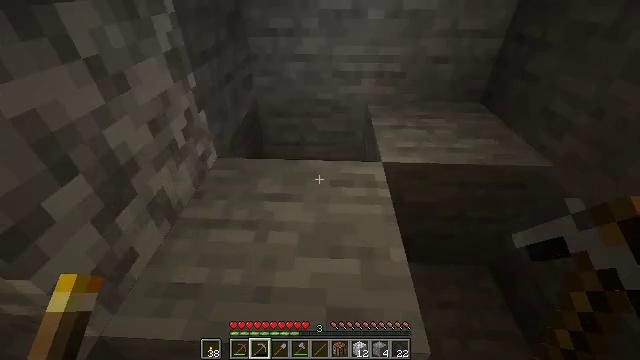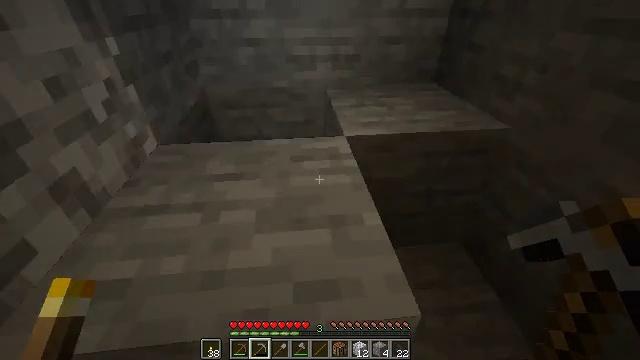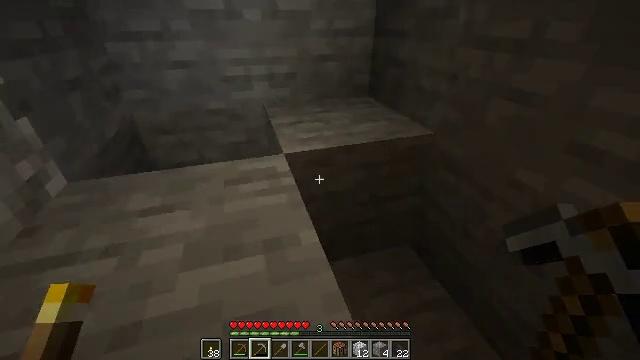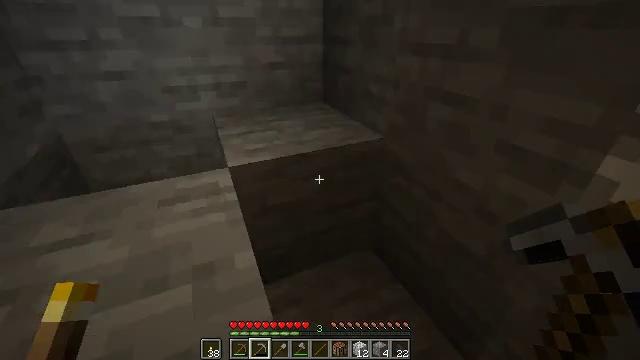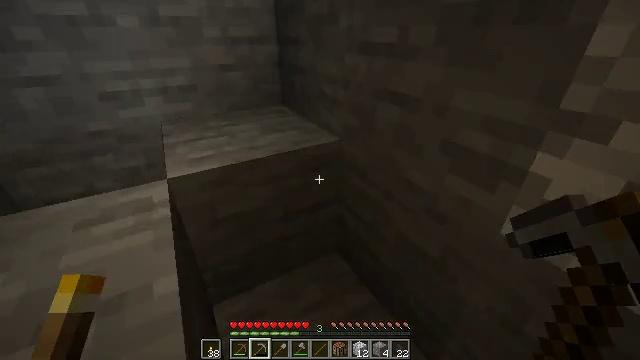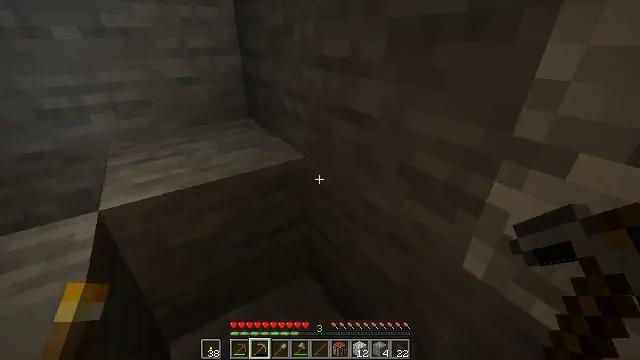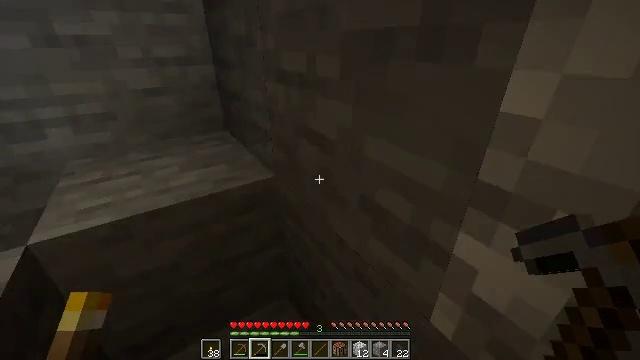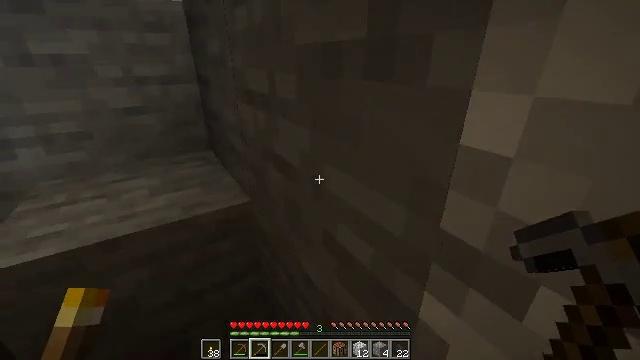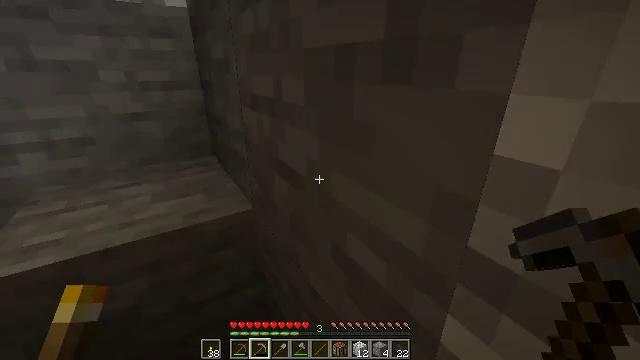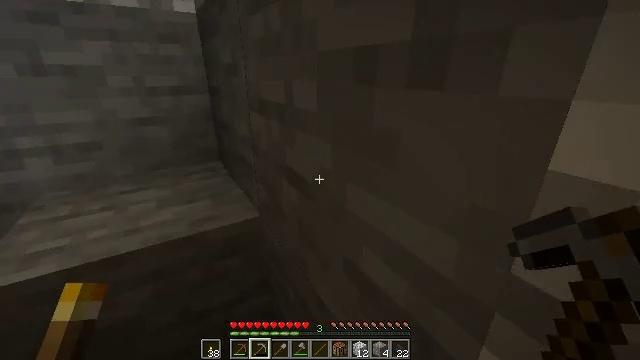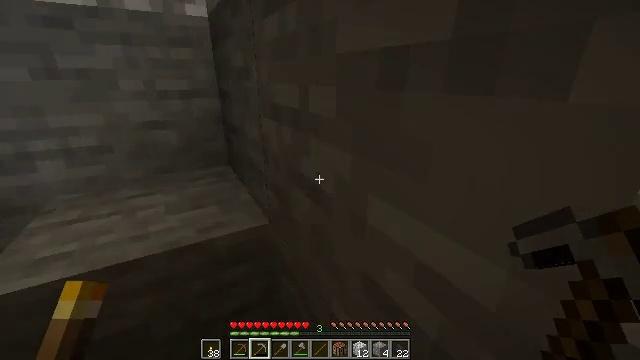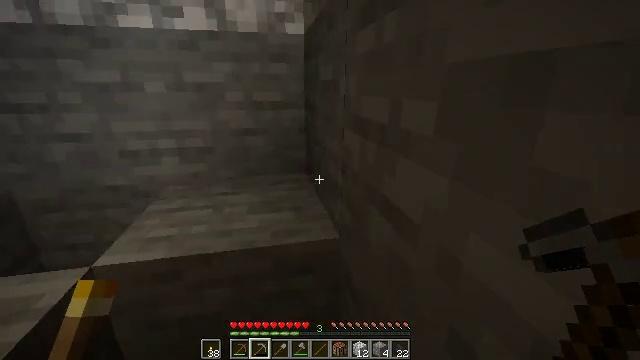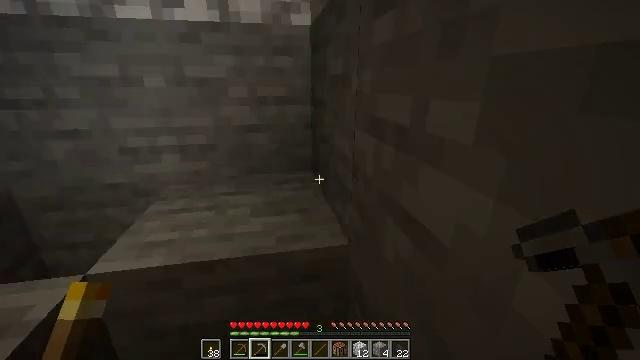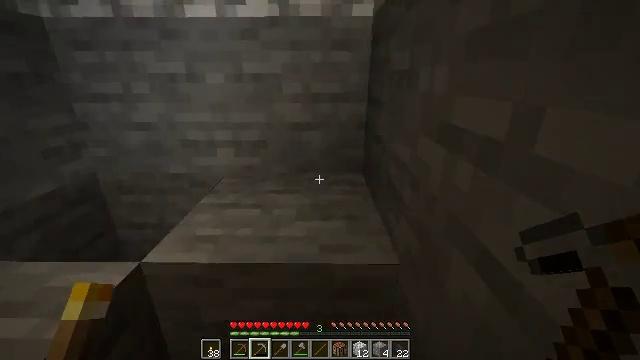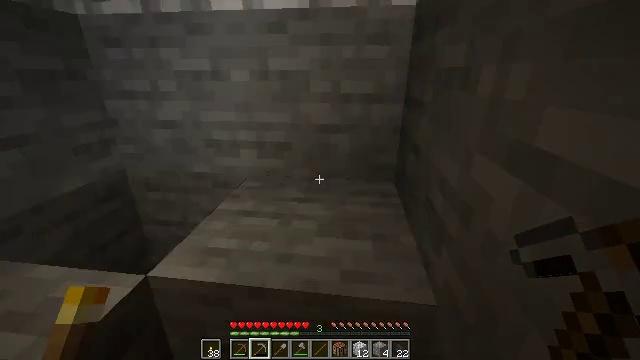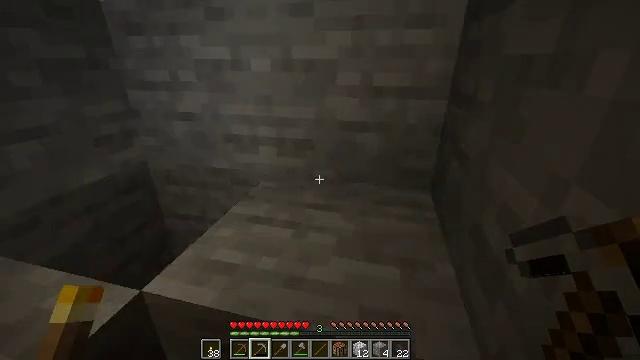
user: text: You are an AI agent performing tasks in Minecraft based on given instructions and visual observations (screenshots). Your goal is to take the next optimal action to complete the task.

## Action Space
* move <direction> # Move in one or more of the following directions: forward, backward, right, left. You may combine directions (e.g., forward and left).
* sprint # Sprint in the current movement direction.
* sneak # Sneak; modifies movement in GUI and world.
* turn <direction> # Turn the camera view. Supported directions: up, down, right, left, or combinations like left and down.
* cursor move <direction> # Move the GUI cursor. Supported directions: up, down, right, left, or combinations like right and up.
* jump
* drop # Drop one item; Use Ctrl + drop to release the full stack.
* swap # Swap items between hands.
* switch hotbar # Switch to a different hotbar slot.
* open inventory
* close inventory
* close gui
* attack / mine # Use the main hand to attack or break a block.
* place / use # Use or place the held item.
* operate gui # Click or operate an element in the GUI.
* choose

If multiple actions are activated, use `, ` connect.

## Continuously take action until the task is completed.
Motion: motion action
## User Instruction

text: Collect stone from the mine.
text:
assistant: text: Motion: move forward and move right, turn right and up
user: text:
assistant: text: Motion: move forward and move right, turn right and up
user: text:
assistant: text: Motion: move forward and move right, turn right and up
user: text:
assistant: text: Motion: move forward and move right, turn right
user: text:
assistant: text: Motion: move forward and move right, turn right and up
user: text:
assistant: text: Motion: move forward and move right
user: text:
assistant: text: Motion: move forward and move right, turn up
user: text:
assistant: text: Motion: move forward and move right, turn up
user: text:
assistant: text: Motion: move forward and move right, turn left and up
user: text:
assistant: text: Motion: move forward and move right, turn left
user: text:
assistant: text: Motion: move forward and move right, turn left and up
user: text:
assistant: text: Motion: move forward and move right, turn left and down
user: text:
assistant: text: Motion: move forward, turn left
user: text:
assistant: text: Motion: move forward, turn left
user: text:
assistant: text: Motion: move forward, turn left and down, jump
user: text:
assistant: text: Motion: move forward, turn left, jump
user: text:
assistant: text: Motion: move forward, jump
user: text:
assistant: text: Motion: move forward, jump
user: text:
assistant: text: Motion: move forward, turn left, jump
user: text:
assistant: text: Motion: move forward, turn left and down
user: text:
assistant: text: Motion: move forward, turn left and down
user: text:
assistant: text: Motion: move forward, turn left and down
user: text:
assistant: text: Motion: move forward and move right, turn left and down
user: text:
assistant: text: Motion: move forward and move right, turn left and down
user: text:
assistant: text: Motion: move right, turn left and down
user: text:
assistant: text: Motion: move right, turn left and down
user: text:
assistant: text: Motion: move right, turn left
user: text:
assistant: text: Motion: turn left
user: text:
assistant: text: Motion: no_op
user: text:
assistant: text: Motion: turn left